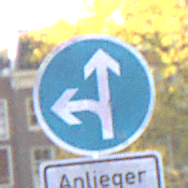
Verkehrszeichen: VorgeschriebeneFahrtrichtungGeradeausOderLinks
Zusatzzeichen unten: PersonengruppenFrei1
Umgebung: Outdoor, Urban
Tageszeit: SunriseSunset
Wetter: PartlyCloudy
Licht: Natural
Jahreszeit: Autumn
Kontrast: HighContrast